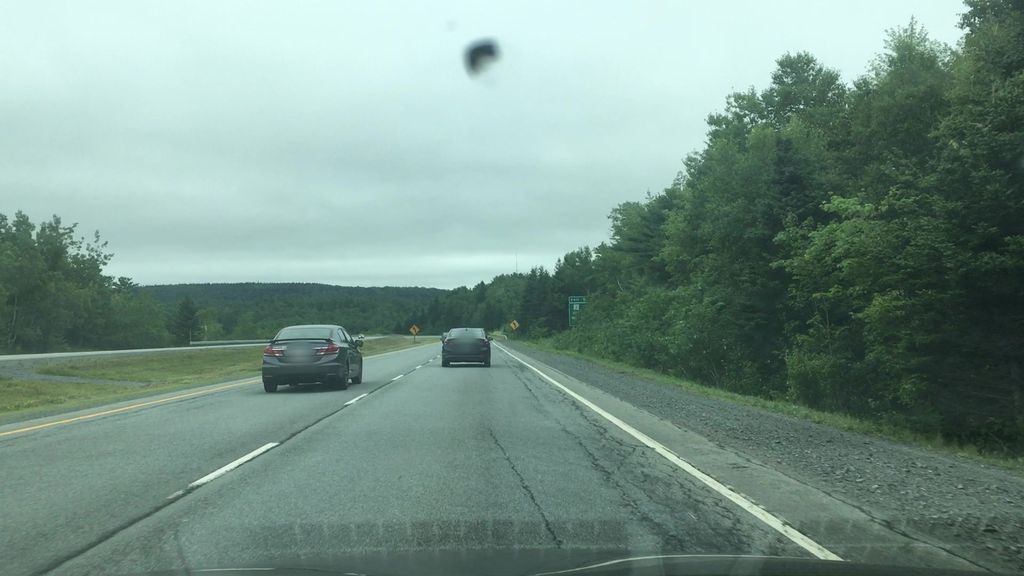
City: halifax